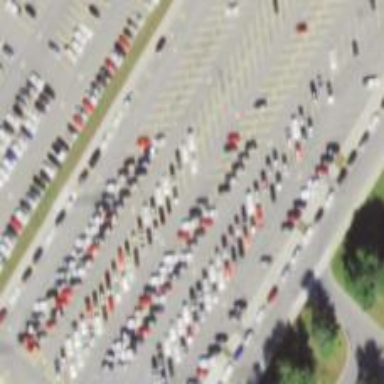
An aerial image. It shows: Parking area.